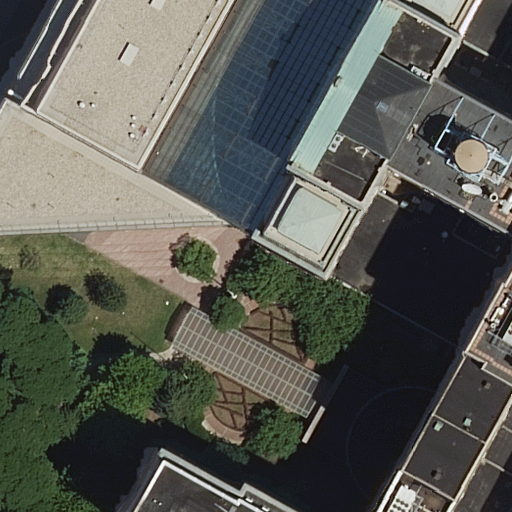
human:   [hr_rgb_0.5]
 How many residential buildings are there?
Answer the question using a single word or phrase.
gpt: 0

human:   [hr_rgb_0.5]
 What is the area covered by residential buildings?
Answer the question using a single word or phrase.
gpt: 0m2

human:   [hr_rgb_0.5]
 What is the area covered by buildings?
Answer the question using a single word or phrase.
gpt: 4953m2

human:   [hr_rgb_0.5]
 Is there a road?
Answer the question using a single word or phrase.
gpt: yes

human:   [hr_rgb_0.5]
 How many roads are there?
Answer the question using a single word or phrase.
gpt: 2

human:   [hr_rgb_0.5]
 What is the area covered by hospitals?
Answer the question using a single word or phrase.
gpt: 2744m2

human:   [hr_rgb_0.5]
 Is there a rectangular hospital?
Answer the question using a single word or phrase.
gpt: yes

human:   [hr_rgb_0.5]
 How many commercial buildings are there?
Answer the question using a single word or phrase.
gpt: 0

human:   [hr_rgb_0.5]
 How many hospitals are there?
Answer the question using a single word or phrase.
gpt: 1

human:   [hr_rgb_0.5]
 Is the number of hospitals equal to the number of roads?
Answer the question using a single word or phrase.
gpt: no

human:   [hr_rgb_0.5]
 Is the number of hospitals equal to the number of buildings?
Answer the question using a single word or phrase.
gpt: no

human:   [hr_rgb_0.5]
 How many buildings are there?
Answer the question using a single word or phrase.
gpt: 2

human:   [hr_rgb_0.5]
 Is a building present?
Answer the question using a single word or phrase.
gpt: yes

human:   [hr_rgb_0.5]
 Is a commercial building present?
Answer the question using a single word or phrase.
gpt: no

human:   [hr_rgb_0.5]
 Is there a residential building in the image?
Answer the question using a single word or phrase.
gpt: no

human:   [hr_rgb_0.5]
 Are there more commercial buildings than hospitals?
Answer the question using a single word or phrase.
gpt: no

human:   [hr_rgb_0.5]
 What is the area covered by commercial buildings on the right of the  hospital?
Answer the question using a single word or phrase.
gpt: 0m2

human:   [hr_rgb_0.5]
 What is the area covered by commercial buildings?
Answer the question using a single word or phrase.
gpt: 0m2

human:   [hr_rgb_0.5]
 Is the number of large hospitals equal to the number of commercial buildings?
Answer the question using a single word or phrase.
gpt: no

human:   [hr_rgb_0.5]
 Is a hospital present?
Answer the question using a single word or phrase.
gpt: yes

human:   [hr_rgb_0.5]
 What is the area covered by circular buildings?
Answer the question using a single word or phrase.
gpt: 0m2

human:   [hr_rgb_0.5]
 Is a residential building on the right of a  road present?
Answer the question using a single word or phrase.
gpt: no

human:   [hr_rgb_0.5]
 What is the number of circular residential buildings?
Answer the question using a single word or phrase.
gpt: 0

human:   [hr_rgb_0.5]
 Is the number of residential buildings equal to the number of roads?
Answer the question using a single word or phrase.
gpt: no

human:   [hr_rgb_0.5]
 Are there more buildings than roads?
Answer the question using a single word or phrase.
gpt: no

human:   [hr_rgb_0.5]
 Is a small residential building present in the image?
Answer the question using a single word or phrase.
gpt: no

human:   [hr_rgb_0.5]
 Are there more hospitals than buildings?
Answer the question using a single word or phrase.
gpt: no

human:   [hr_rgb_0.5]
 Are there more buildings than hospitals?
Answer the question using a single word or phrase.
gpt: yes

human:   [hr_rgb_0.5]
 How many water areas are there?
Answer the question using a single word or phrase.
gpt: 0

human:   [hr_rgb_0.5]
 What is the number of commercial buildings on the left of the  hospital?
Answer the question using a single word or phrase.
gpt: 0

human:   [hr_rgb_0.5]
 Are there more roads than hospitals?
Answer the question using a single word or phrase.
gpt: yes

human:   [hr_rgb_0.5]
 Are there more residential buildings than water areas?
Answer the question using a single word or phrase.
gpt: no

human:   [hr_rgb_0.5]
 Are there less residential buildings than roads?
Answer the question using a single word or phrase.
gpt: yes

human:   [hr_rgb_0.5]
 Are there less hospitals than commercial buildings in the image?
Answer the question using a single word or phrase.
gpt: no

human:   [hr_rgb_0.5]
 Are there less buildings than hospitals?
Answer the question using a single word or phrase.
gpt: no

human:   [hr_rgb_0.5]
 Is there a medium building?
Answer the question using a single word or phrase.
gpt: no

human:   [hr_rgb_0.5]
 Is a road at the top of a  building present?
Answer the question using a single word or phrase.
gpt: yes

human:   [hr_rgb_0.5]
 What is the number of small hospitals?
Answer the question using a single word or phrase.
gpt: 0

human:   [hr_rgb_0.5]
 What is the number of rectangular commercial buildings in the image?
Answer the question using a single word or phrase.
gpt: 0

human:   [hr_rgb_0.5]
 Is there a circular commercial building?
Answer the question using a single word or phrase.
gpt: no

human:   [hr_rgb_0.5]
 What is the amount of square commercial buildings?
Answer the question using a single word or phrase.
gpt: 0

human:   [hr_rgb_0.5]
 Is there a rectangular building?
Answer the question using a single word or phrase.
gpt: yes

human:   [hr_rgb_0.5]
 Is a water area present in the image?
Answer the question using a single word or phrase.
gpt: no

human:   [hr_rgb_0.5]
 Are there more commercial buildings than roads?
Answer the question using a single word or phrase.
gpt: no

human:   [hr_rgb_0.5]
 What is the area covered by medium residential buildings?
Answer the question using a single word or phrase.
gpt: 0m2

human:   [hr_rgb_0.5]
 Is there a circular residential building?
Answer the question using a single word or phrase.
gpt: no

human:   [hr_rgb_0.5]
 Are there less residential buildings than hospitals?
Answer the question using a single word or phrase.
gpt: yes

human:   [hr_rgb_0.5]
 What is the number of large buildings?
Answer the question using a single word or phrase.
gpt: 2

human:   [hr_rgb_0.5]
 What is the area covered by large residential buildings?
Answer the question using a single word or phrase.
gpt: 0m2

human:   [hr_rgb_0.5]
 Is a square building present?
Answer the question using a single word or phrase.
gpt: no

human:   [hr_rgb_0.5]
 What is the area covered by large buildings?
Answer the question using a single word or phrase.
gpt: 4953m2

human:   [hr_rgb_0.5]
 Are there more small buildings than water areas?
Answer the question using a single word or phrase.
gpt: no

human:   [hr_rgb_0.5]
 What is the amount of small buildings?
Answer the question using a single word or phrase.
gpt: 0

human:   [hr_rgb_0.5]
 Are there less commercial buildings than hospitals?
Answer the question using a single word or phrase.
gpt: yes

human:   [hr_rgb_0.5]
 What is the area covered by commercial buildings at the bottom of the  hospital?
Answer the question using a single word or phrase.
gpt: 0m2

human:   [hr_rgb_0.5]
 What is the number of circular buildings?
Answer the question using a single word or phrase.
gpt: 0

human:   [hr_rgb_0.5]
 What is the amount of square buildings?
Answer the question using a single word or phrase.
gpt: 0

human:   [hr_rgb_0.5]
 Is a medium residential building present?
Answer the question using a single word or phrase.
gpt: no

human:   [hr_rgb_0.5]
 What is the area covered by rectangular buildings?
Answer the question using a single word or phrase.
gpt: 3186m2

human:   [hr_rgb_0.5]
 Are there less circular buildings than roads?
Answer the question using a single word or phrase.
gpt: yes

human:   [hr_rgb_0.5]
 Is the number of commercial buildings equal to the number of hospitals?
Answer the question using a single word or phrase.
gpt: no

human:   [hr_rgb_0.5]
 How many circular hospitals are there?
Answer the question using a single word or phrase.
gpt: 0

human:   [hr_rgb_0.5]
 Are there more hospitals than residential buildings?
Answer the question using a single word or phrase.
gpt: yes

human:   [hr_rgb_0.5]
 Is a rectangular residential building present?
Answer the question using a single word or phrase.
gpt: no